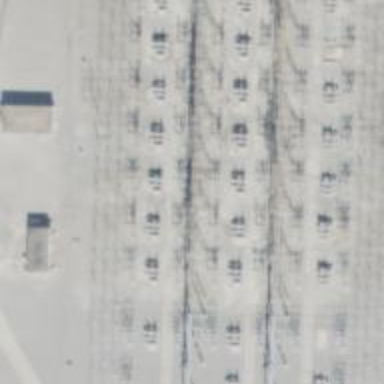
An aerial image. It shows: Fence surrounds transmission level power substation.